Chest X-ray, PA view. Patient: 60 years old, sex F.
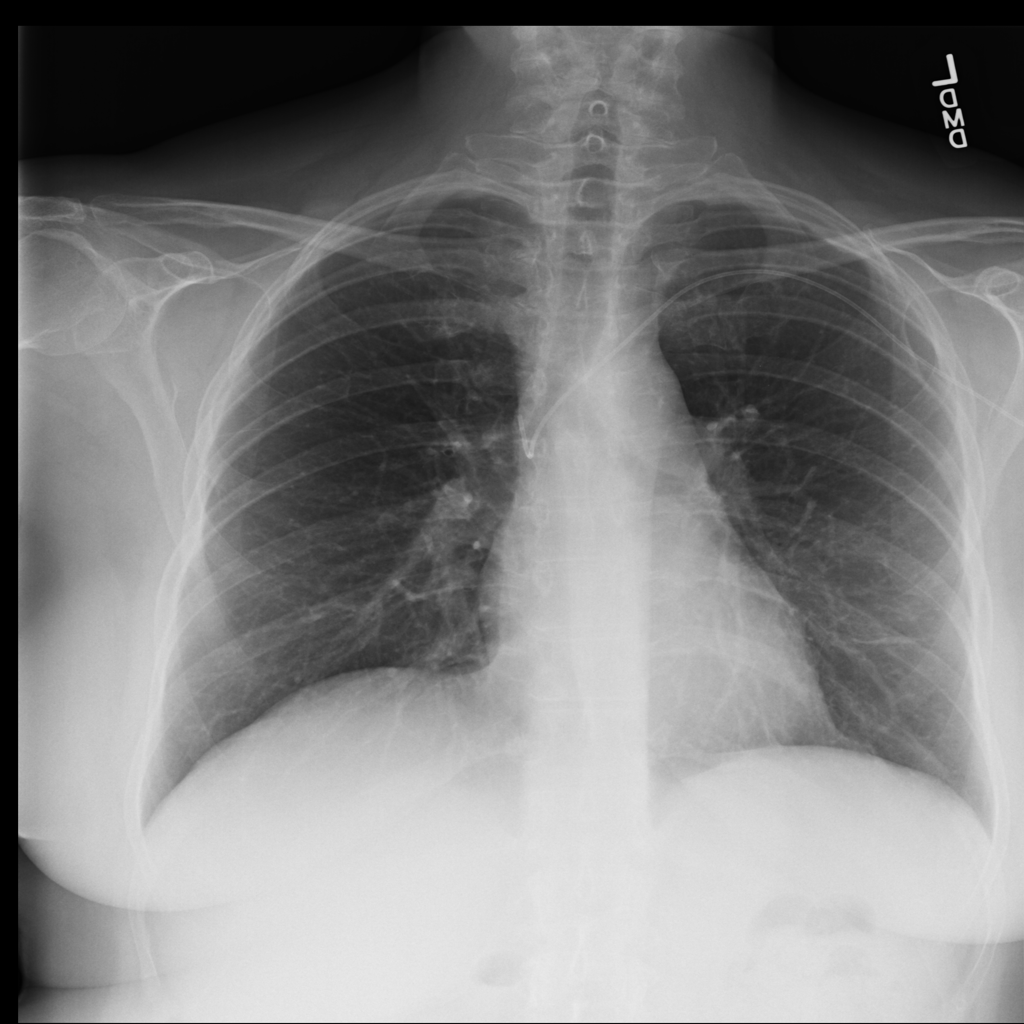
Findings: No Finding